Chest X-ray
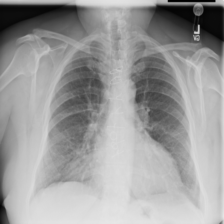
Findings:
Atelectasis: negative
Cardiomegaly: positive
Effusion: negative
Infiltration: negative
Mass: negative
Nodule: negative
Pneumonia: negative
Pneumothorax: negative
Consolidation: negative
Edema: negative
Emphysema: negative
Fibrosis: negative
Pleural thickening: negative
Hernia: negative